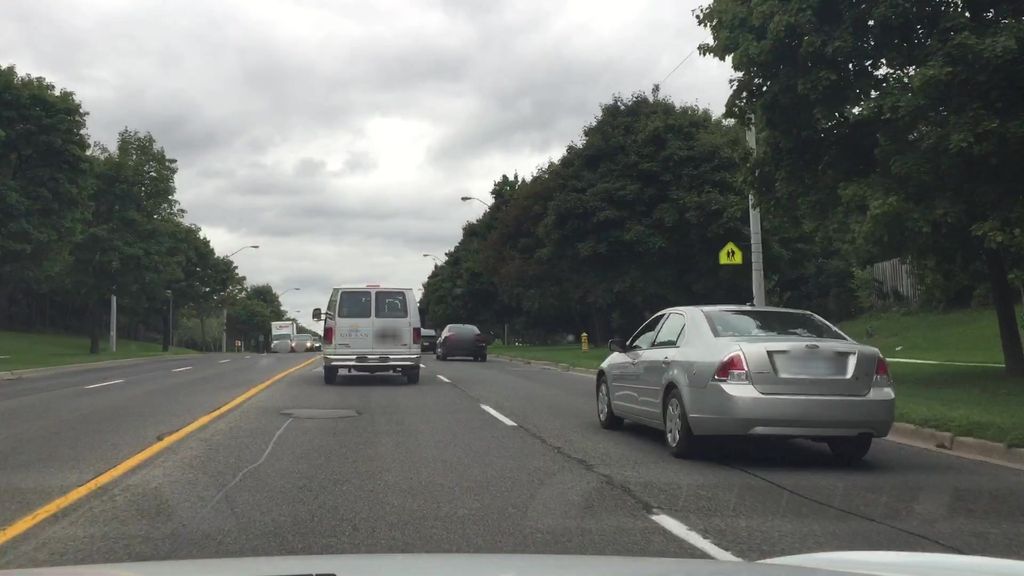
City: toronto